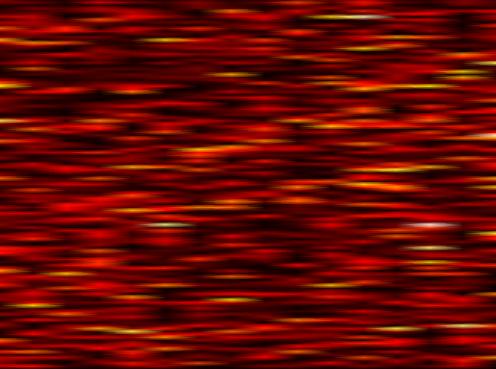
Label: WOLA